Field crop: maize
Growth stage: 1
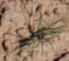
Species: lolium